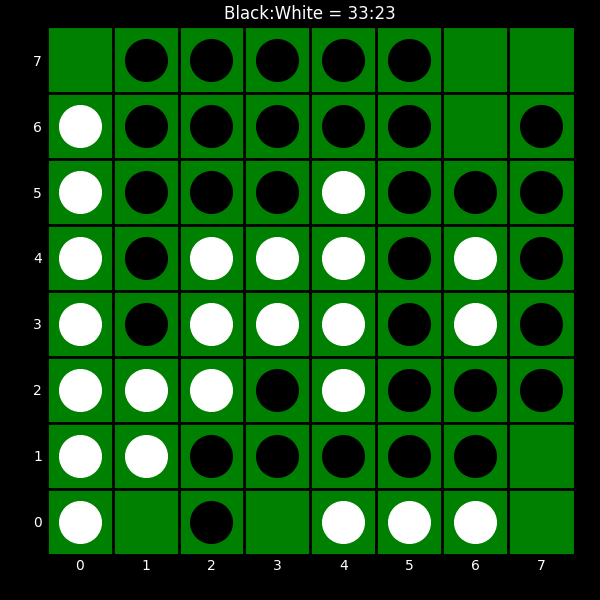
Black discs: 33
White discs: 23